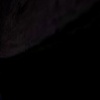
Label: space